Question: In symfony 2 documentation, they talked about adding ACLs but how can I remove them? When users or objects gets removed for example?
I was looking at the source 'Symfony\Component\Security\Acl\Dbal\AclProvider', but I didn't find functions like 'updateAcl', so perhaps thats not the class? Where can I find outr what class Symfony uses and use the approperiate function to remove ACE?

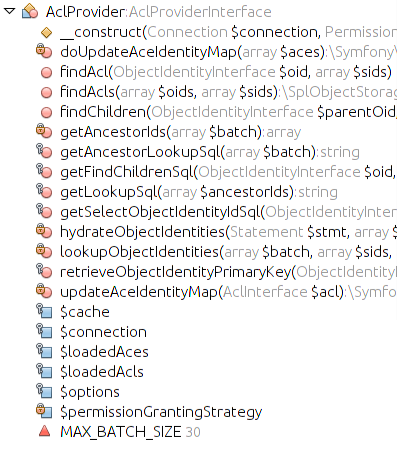
Answer: I recently wrote up a small blog post on this with a simple ACL Manager class to help with the ACL layer.
Check it out at <URL>